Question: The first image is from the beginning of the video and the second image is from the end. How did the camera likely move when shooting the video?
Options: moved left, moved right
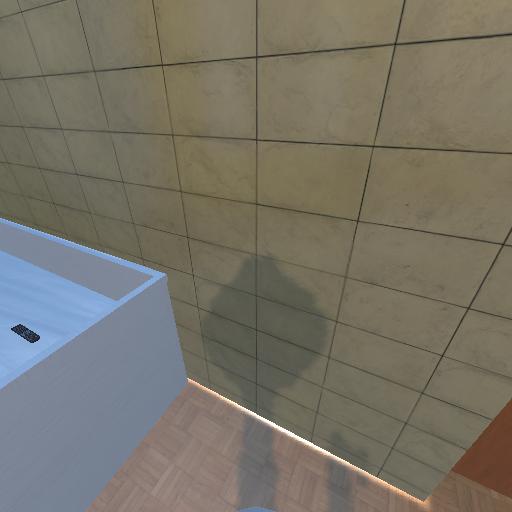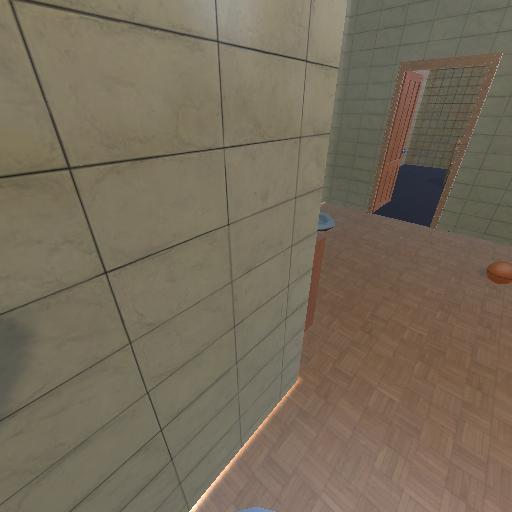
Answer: moved left